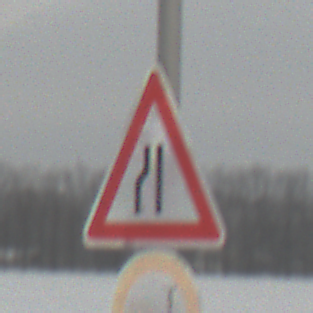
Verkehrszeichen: EinseitigVerengteFahrbahnLinks
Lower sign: VerbotUeberholenEinspurigeFahrzeuge
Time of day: MorningAfternoon
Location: Outdoor (Nature)
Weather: Overcast
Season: Winter
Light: Natural